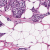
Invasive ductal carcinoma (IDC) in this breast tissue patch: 1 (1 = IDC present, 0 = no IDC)